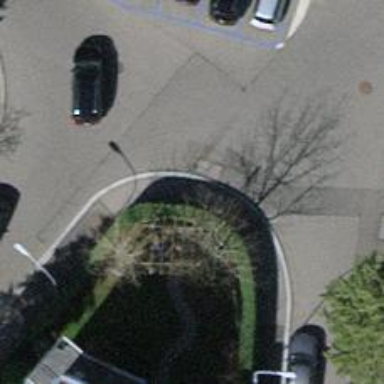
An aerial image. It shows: Asphalt sidewalk.